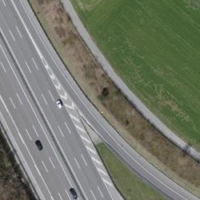
EUNIS habitat code: 57
Species observed at this site:
Corvus corone